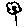
Label: flower